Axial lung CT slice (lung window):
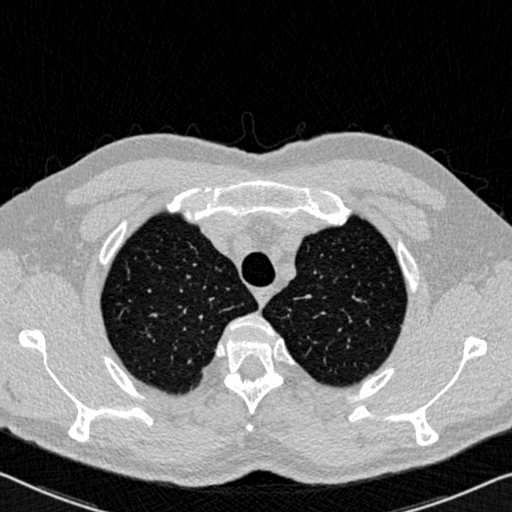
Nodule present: no